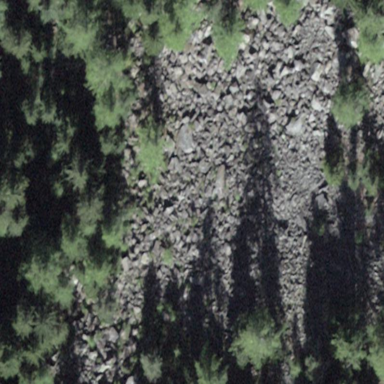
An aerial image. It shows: Scree landscape.